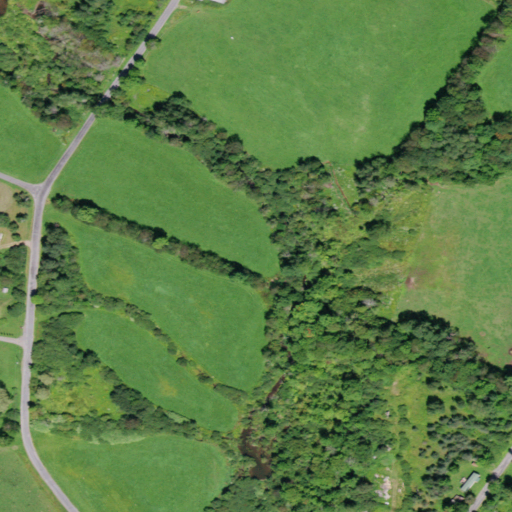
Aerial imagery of valley in New York named Johnson Hollow containing pasture, deciduous forest, open development, woody wetlands, and low intensity development